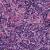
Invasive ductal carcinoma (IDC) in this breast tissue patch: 1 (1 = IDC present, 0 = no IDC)